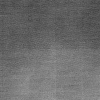
Atmospheric dust classification: dusty